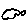
Label: cloud